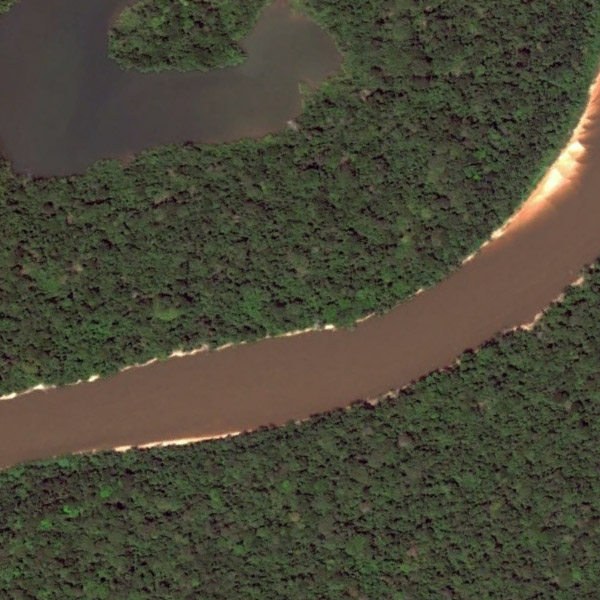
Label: River